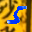
Label: 5